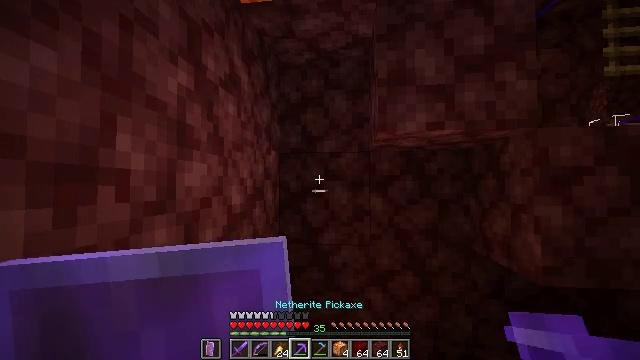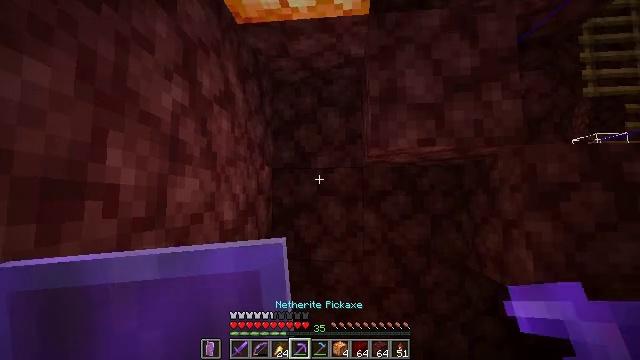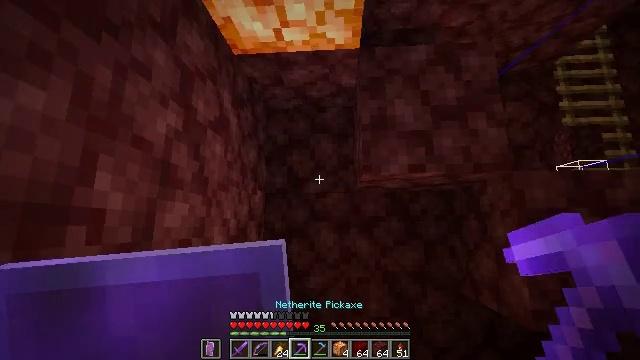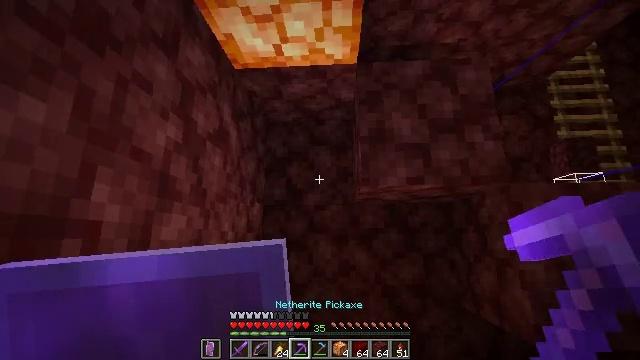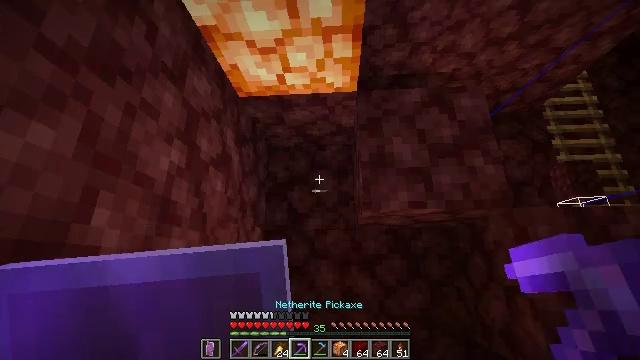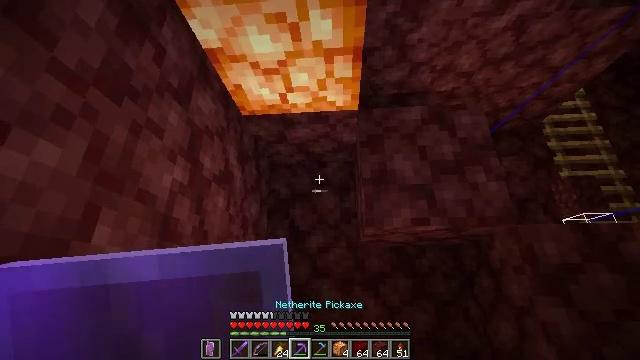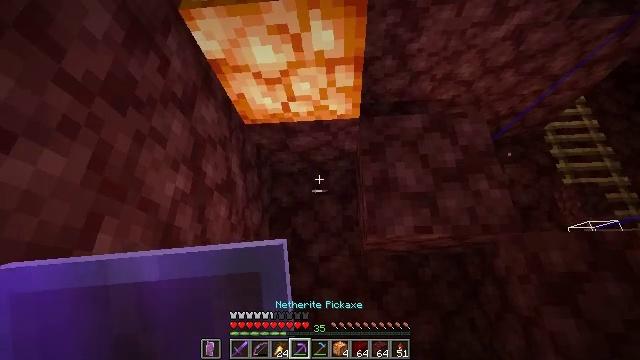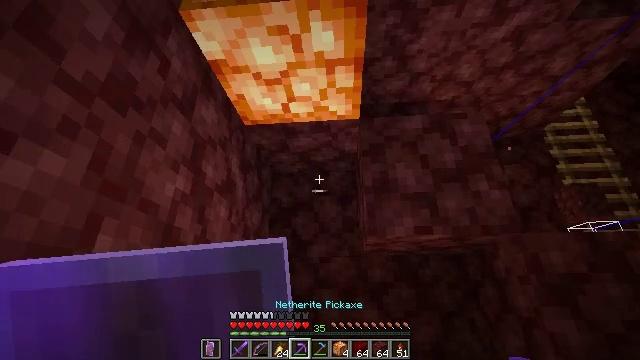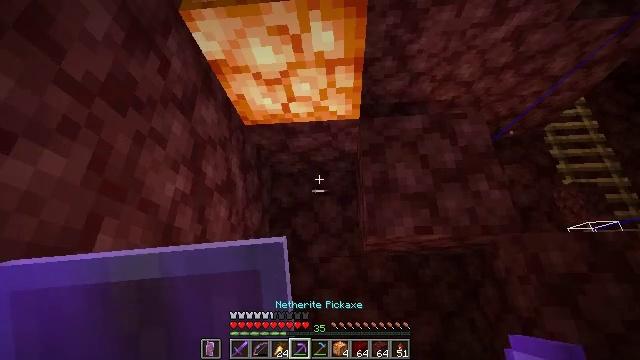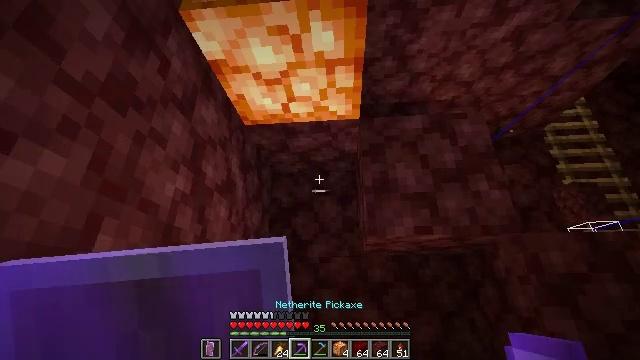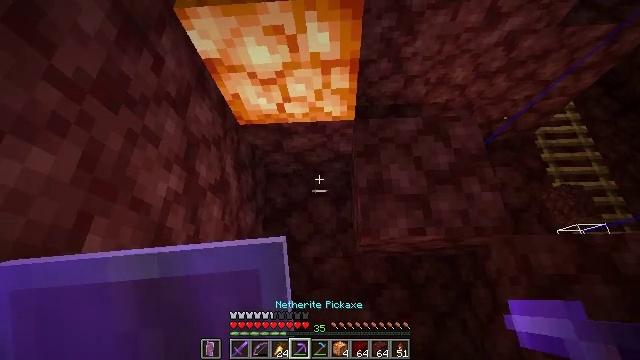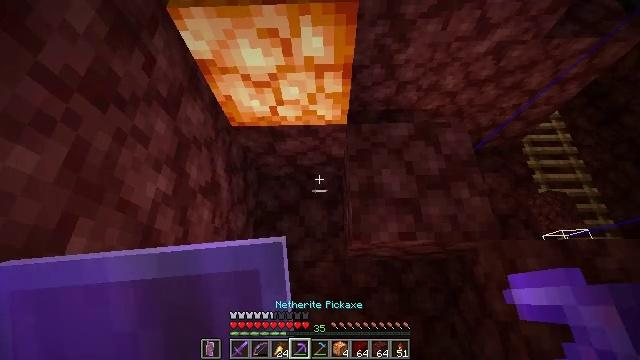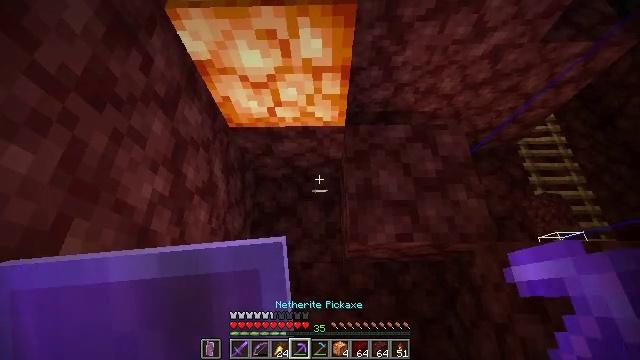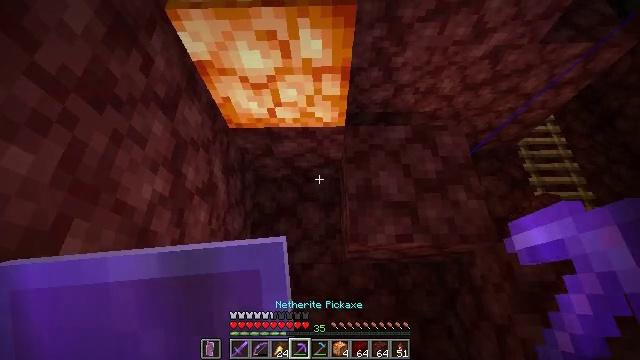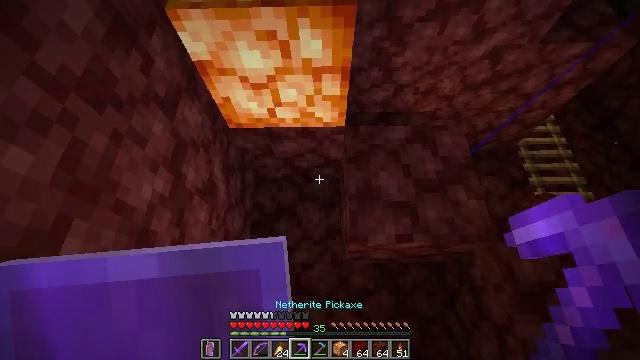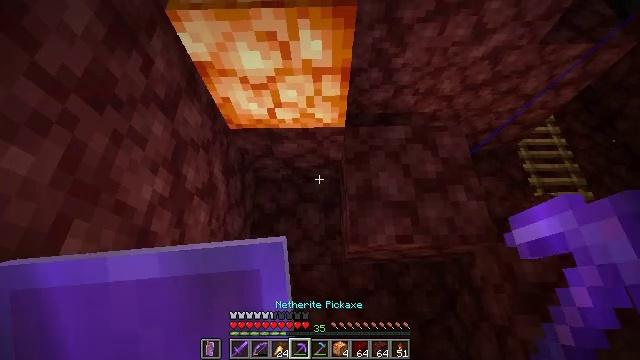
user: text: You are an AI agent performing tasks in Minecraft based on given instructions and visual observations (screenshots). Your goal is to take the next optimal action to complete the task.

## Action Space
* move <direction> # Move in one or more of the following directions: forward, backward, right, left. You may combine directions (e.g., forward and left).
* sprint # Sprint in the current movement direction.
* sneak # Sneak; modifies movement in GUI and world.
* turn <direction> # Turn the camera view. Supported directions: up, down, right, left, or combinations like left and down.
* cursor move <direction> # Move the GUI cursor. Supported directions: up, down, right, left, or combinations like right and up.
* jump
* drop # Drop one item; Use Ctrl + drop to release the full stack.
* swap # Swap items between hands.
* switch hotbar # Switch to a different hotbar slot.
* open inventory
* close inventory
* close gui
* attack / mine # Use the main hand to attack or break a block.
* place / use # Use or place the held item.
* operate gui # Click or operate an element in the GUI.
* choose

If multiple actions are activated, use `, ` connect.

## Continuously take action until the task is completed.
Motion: motion action
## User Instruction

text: Break the nether wart block with a tool.
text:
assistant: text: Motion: turn right and up
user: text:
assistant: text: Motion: turn right and up
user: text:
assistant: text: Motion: turn up
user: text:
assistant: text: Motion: turn up
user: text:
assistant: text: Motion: turn up
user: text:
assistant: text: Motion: turn up
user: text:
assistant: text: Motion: no_op
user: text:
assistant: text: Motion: no_op
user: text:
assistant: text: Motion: no_op
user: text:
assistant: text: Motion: turn right
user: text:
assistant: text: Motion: turn right
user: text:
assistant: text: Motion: no_op
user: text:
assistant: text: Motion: no_op
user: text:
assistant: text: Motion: no_op
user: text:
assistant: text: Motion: no_op
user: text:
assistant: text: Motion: no_op
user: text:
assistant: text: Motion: no_op
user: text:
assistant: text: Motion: turn right
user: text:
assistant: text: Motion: no_op
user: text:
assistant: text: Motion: no_op
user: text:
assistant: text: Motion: no_op
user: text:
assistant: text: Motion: turn right
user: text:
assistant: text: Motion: turn right and down
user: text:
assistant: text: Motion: turn right and down
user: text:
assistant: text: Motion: turn right and down
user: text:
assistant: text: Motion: turn right and down
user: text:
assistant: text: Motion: turn right and down
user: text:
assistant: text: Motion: no_op
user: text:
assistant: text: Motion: no_op
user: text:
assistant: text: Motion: no_op